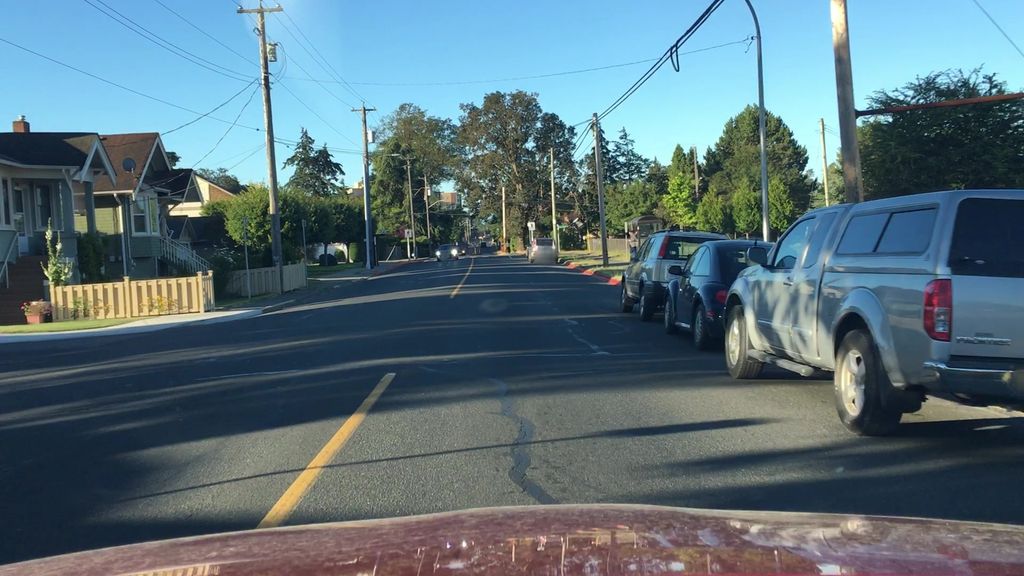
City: victoria